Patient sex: M
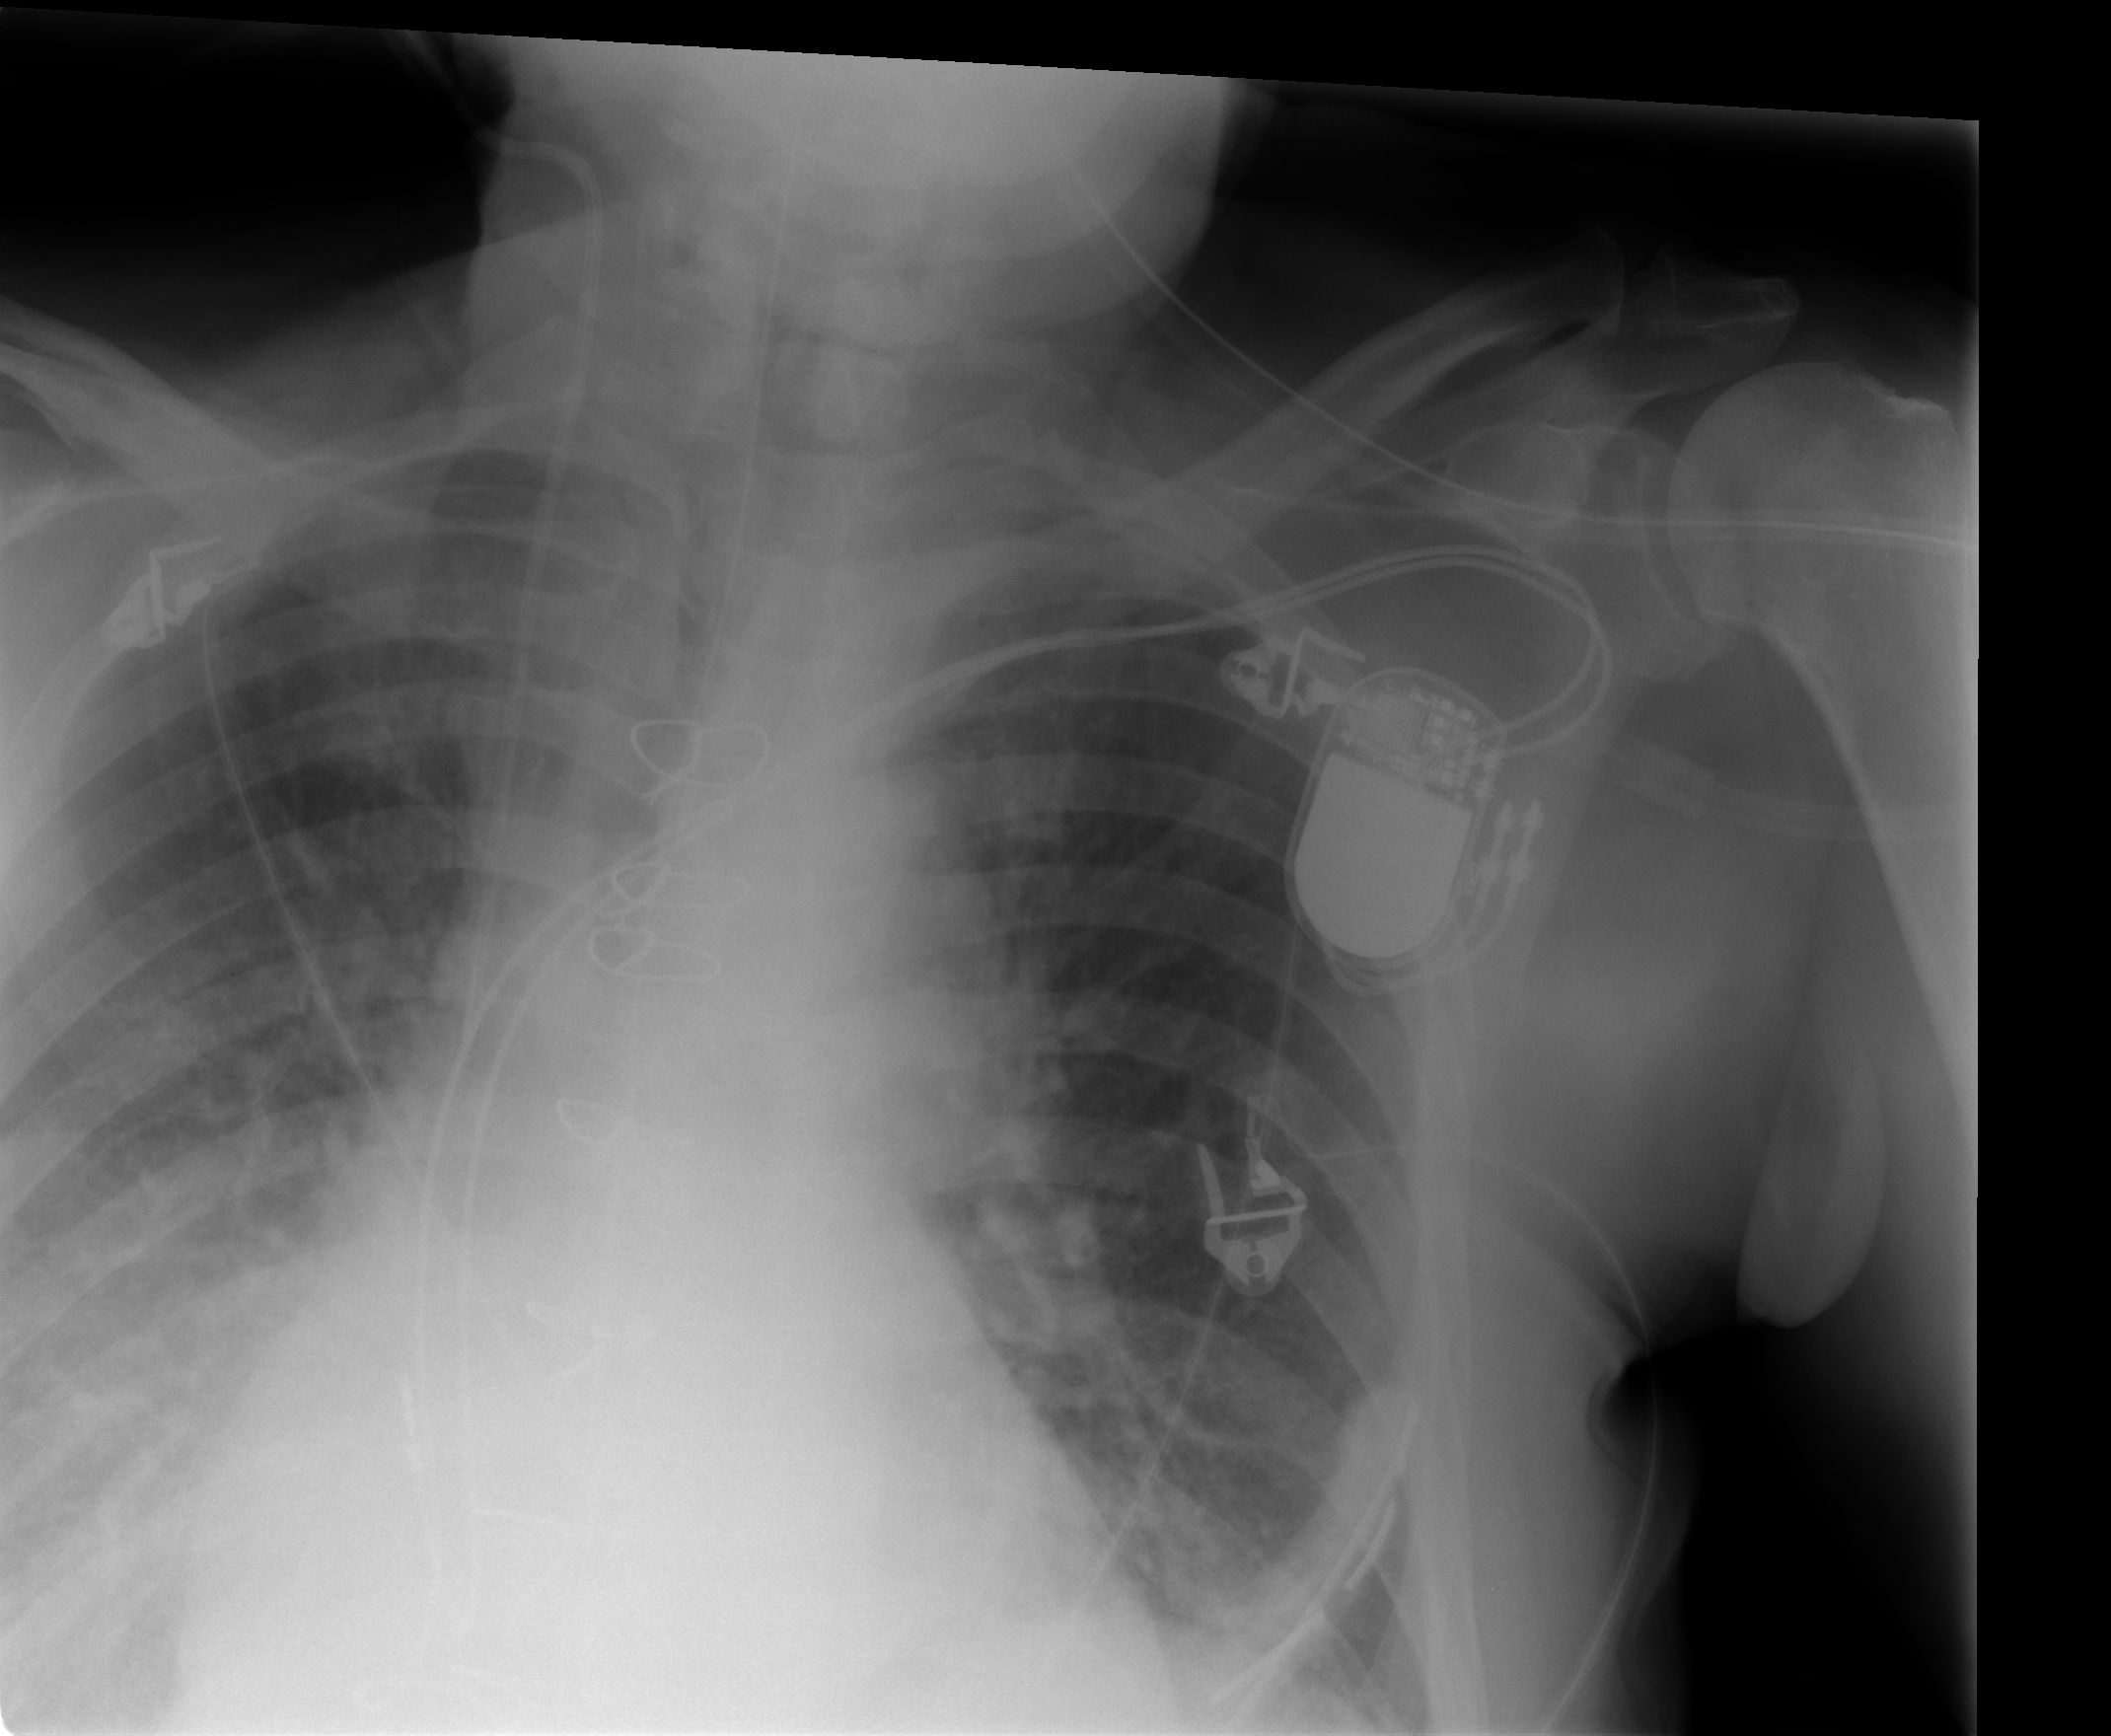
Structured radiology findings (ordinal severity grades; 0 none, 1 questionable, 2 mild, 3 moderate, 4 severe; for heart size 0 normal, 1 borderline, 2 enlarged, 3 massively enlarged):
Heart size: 0
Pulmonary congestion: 3
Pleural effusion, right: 2
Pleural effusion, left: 0
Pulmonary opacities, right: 2
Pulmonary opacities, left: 0
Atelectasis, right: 2
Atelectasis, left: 2